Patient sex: M
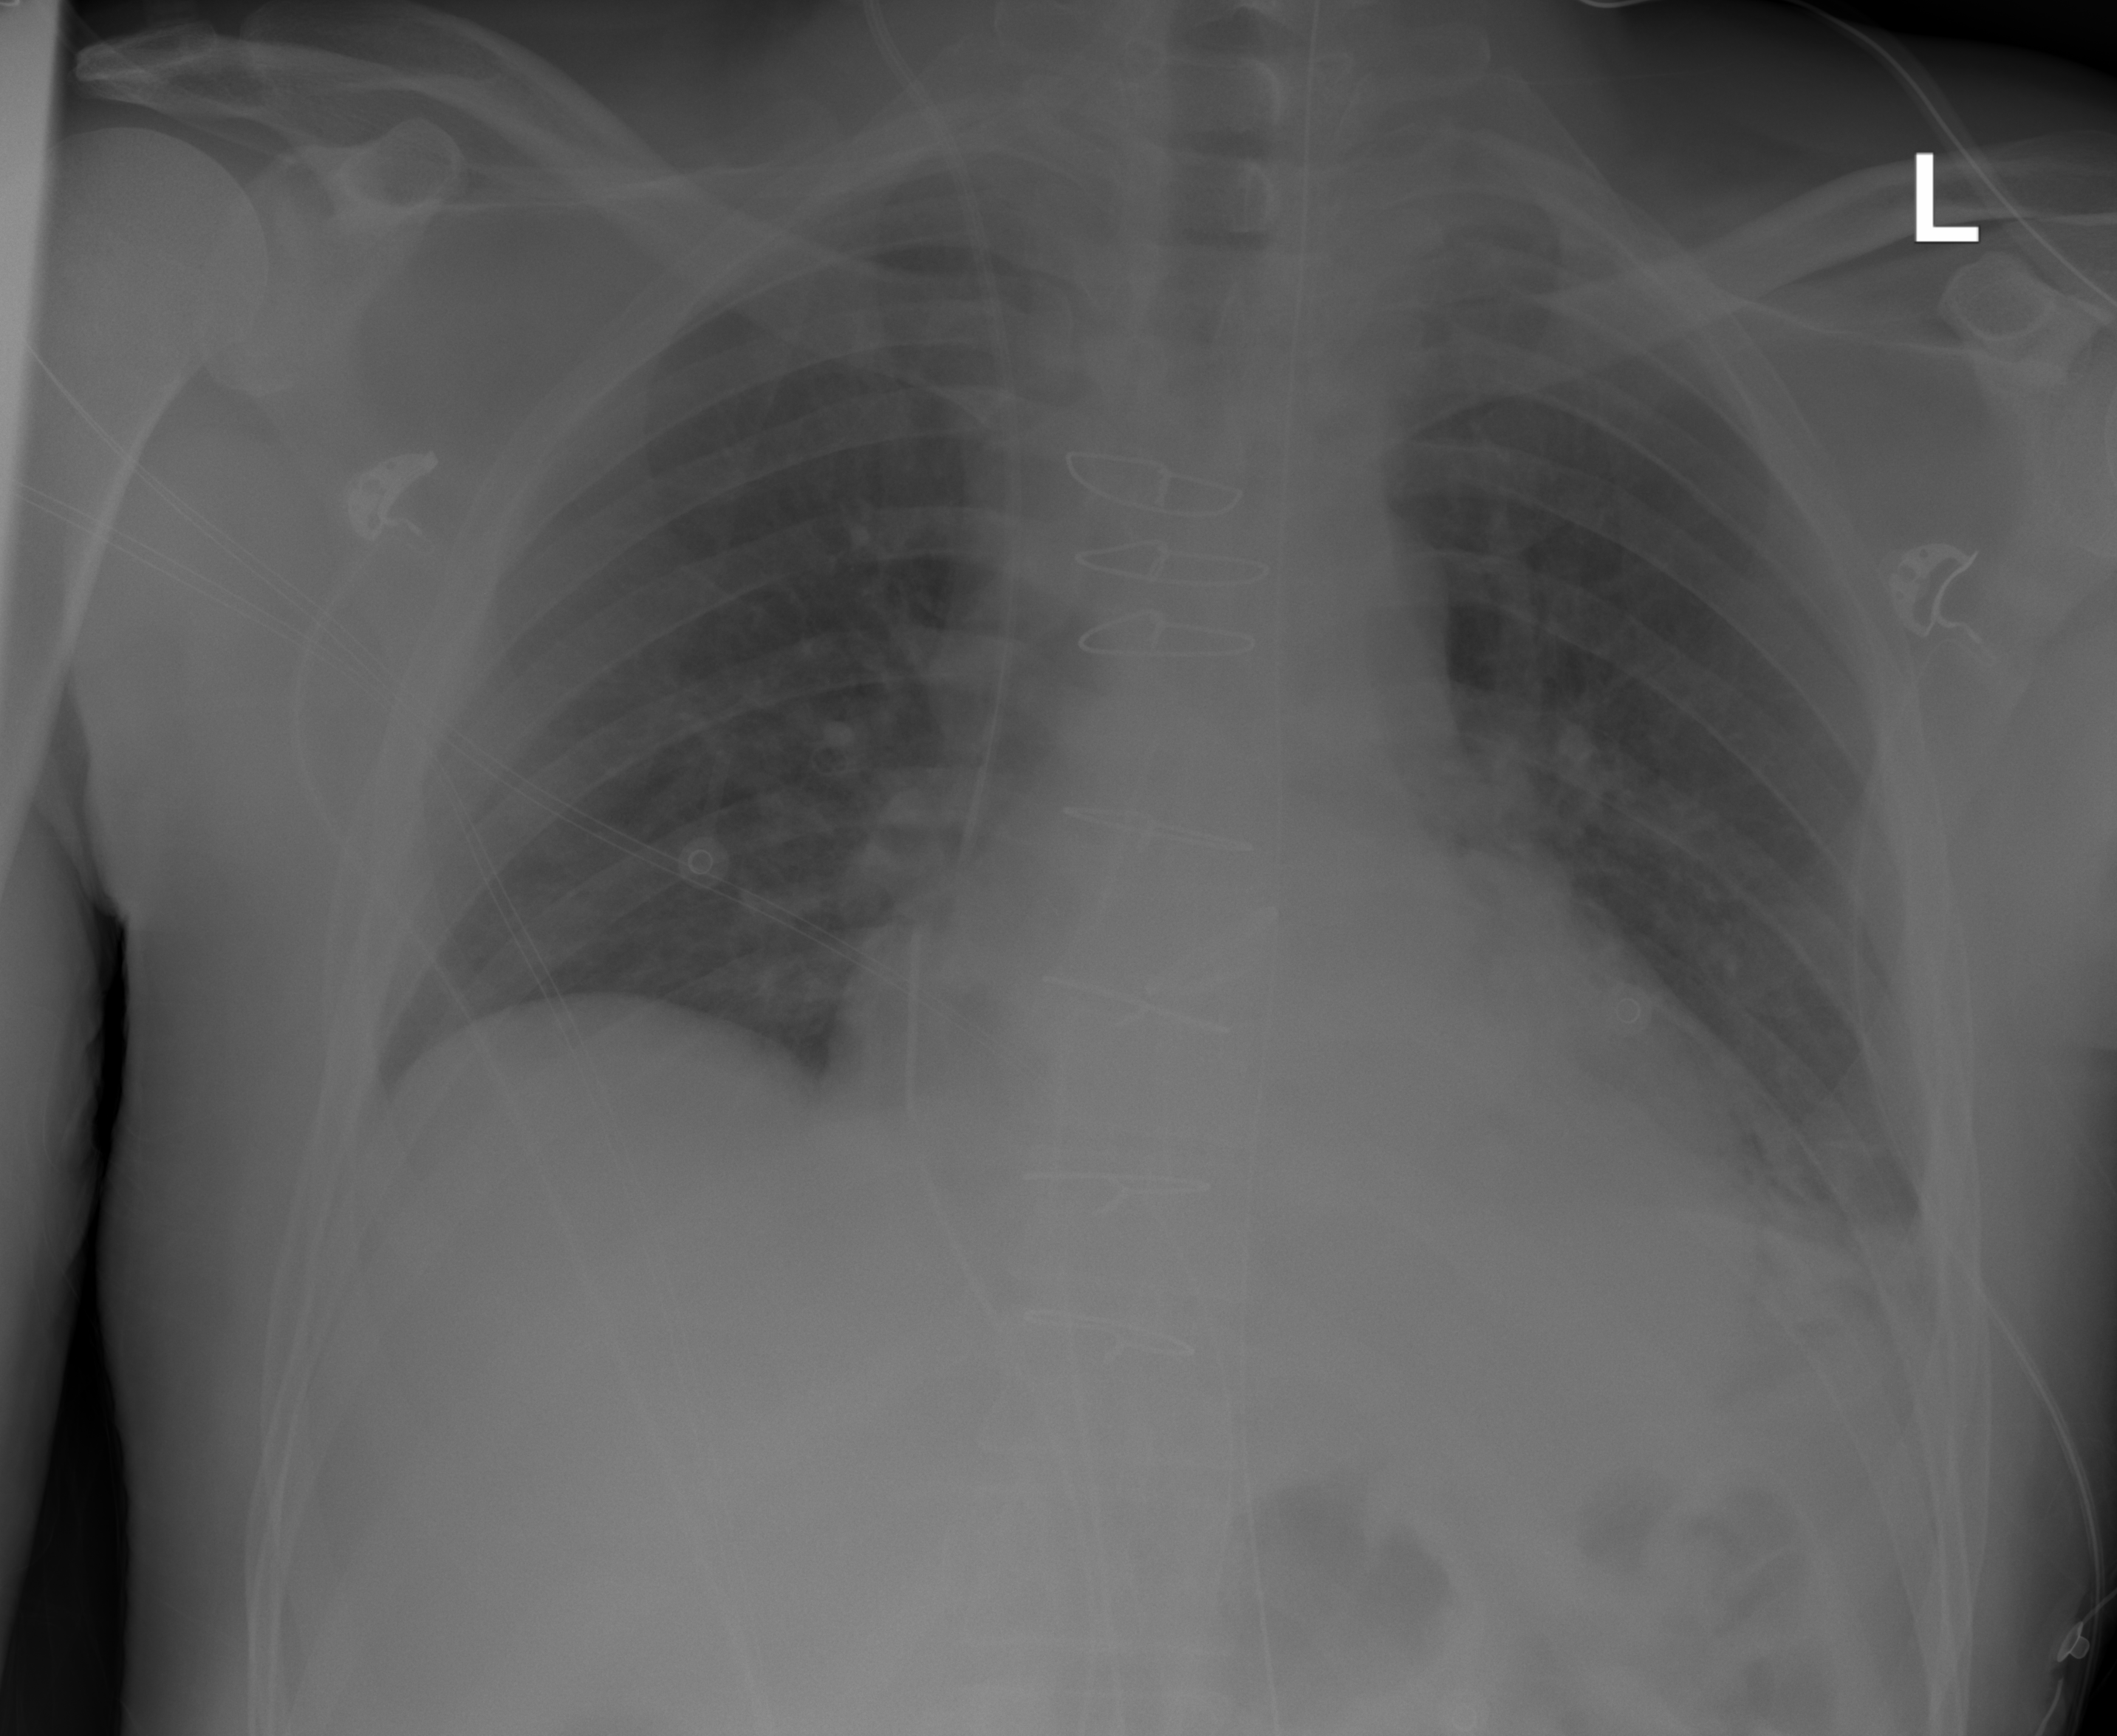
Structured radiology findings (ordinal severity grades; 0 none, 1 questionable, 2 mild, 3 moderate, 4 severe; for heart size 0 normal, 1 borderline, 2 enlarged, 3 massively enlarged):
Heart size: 0
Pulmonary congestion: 0
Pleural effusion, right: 0
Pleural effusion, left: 2
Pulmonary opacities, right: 0
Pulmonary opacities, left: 0
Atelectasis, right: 0
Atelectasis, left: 2